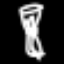
Label: hourglass